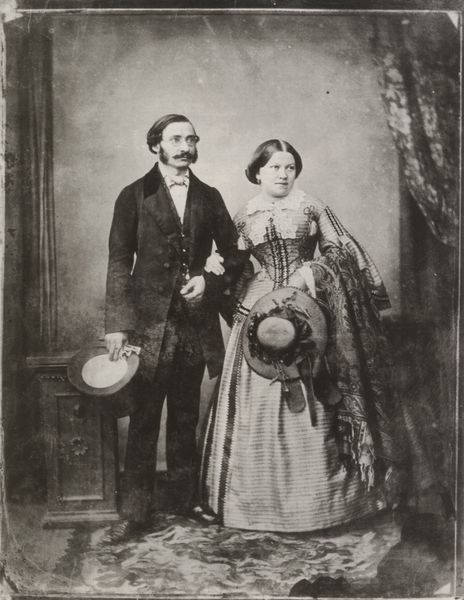
Titel: Das Ehepaar Krone, Dresden
Künstler: Deutscher Photograph
Standort: Köln
Institution: Agfa Photo-Historama
Schlagwörter: dunkel, hand, mann, umhang, weiß, blumen, fenster, frau, frisur, grau, handschuhe, hintergrund, hut, hüte, kleid, licht, mund, nase, schwarz, blick, dame, schal, tuch, rock, schleife, teppich, zylinder, alt, anzug, bart, hemd, hose, jung, schnurrbart, wand, arm, augen, falten, gesicht, kragen, spitze, bild, bildnis, herr, hände, portrait, porträt, vorhang, boden, auge, gewand, haare, mantel, pose, paar, saum, knopf, lippen, mittelscheitel, scheitel, taille, dutt, kommode, mieder, frack, schnäuzer, braut, tusch, atelier, streifen, robe, edel, knöpfe, fliege, gehrock, jackett, revers, sakko, weste, krempe, sonnenhut, stola, kelid, foto, fotografie, photographie, doppelportrait, doppelporträt, schwarz weiß, brille, backenbart, leinwand, photo, tracht, ehepaar, viktorianisch, korsett, hochzeit, fotographie, aufnahme, reifrock, studio, atelieraufnahme, florentiner, scharz weiß, ame, joseph albert, korsette, krempen, ehepaaar, formell, phptpgraphie, festtagstracht, 19. jahrhundert, lippenbart, kotteleten, foot